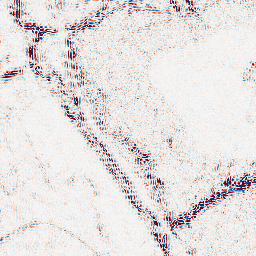
Category: wavelet
Decomposition family: wavelet_dwt
Decomposition parameters: wavelet: db4
level: 2
Upsampling method: bicubic_3x
Upsampling parameters: scale: 3
Upsampling scale: 3